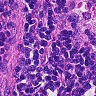
Metastatic tissue present: no